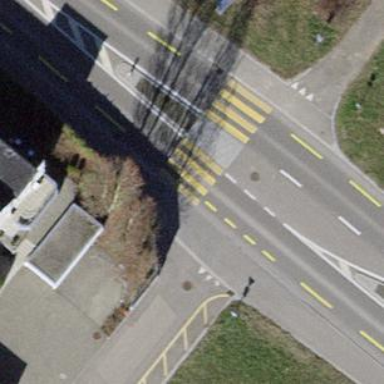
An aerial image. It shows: Uncontrolled zebra crossing with pedestrian island.